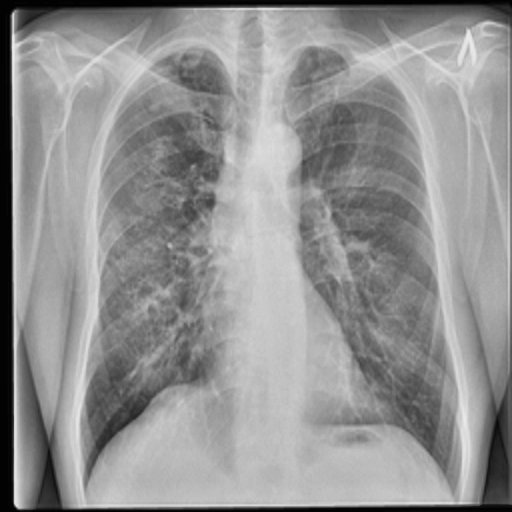
Finding: TUBERCULOSIS